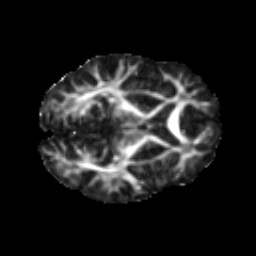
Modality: FA
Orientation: axial
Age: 14
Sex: female
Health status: ill
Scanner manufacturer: ge
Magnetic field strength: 3 T
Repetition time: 6.752 s
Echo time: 0.079 s